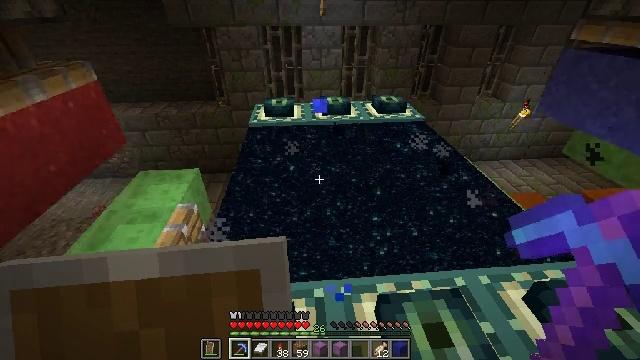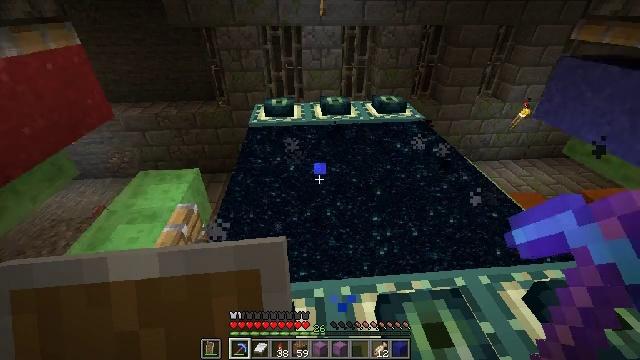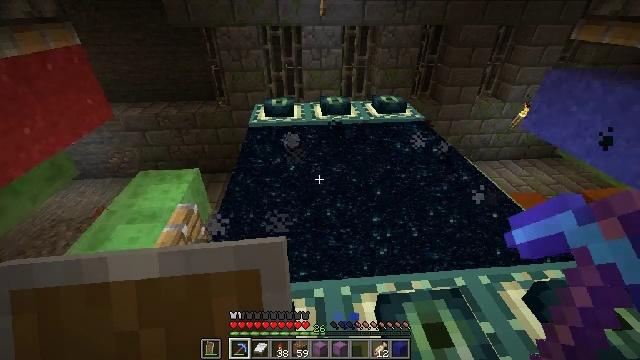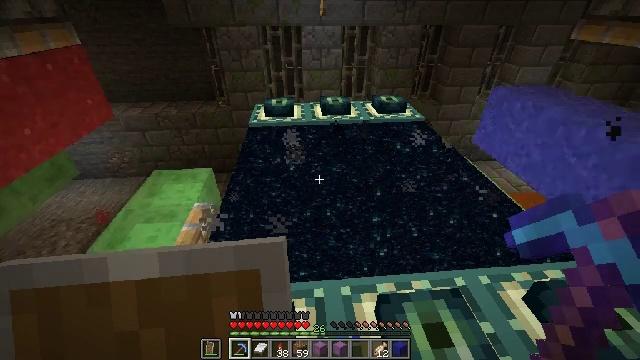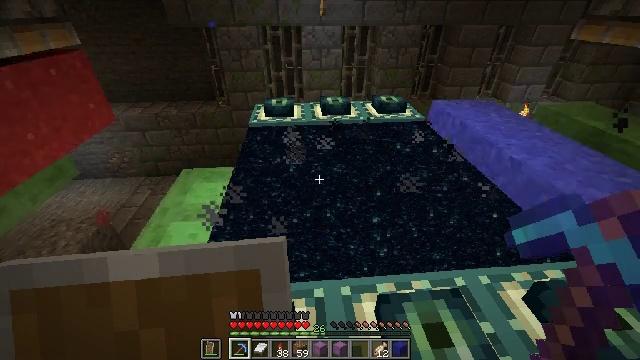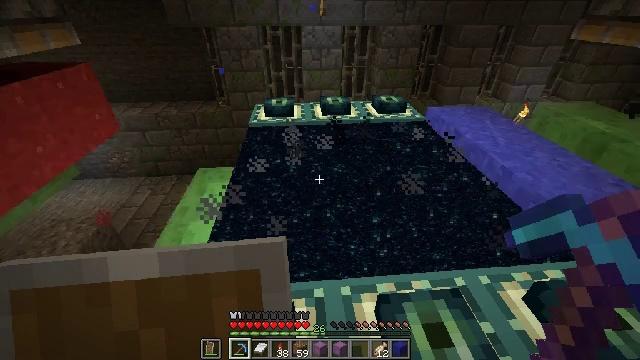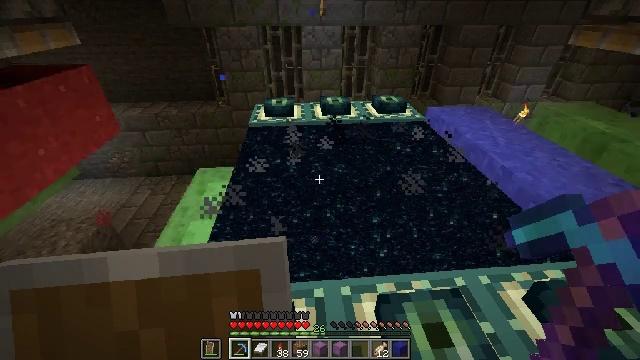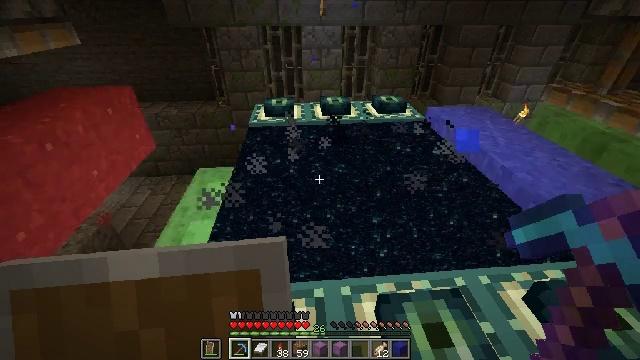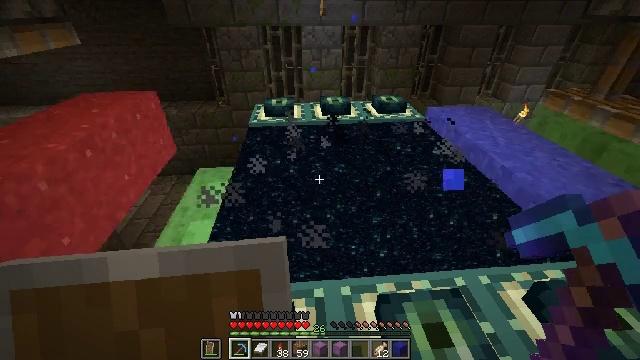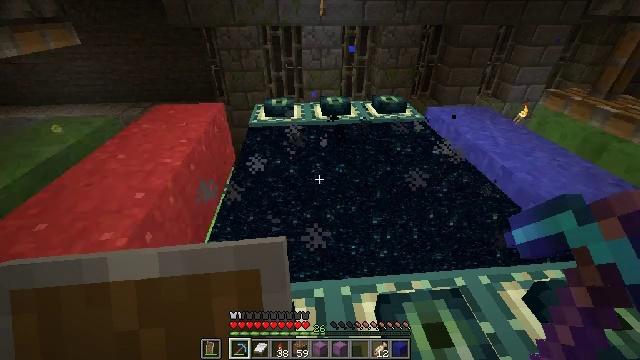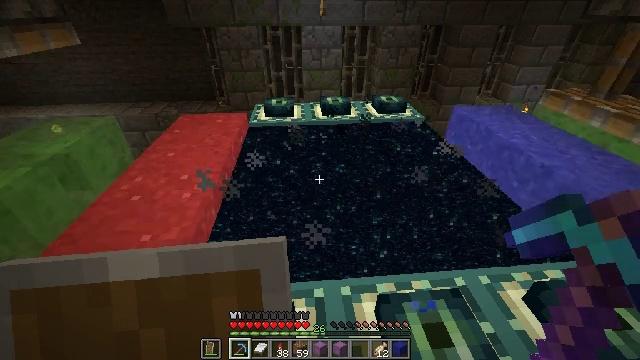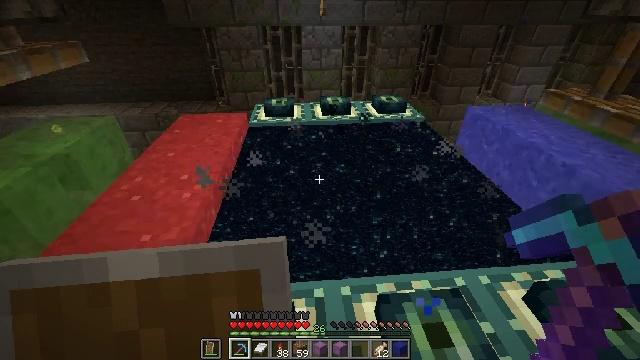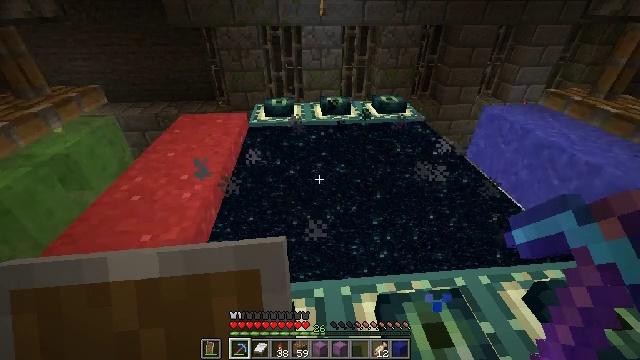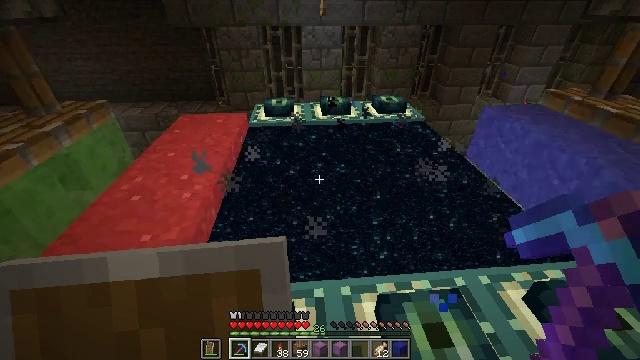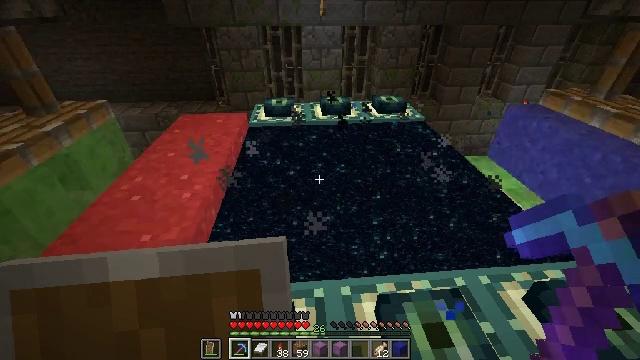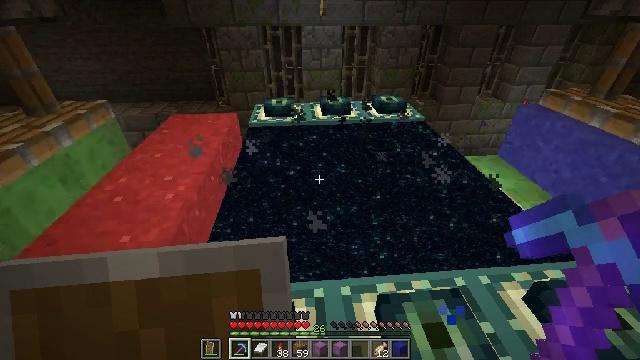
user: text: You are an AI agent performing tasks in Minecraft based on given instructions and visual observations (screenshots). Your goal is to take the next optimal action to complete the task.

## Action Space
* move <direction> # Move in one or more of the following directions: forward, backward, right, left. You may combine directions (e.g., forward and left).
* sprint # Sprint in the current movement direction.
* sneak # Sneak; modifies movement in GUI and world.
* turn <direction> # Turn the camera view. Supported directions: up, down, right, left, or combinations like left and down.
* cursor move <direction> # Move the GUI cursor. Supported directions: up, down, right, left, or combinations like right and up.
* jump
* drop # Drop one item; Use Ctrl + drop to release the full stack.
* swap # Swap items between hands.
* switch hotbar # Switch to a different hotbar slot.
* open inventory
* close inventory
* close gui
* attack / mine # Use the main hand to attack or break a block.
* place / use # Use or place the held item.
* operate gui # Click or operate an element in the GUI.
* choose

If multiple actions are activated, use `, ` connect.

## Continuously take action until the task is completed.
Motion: motion action
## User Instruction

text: Gather some blue concrete powder.
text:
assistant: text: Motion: no_op
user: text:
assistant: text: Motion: no_op
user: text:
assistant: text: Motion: no_op
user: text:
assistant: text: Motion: no_op
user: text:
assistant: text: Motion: no_op
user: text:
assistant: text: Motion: no_op
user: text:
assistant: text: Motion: no_op
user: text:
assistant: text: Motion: no_op
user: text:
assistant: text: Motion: no_op
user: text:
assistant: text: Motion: no_op
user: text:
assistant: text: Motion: no_op
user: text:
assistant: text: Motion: no_op
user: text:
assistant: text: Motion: no_op
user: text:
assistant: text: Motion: no_op
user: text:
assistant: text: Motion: no_op
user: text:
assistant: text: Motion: no_op
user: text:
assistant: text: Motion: no_op
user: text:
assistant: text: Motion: no_op
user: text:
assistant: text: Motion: no_op
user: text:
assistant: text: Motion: no_op
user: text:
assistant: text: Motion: no_op
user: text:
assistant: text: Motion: no_op
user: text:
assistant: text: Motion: no_op
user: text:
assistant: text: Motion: no_op
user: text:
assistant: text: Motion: no_op
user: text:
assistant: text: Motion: no_op
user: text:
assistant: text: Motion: no_op
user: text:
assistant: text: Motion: no_op
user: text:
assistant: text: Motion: no_op
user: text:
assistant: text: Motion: no_op